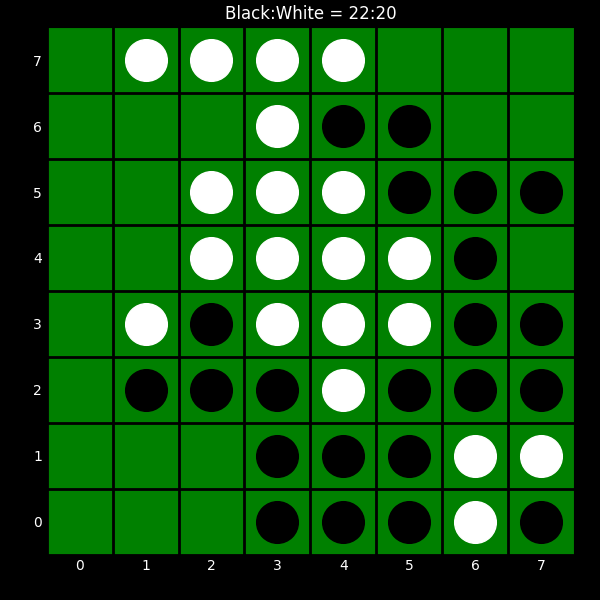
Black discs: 22
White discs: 20